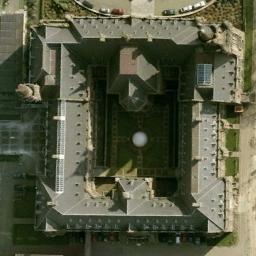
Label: palace